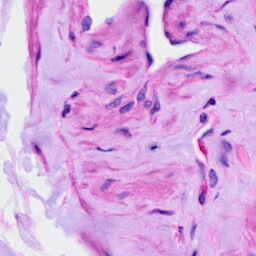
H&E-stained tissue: Ovarian